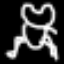
Label: frog